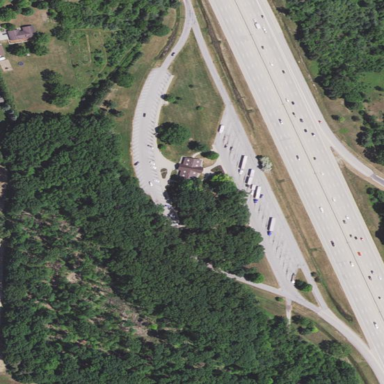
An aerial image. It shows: Rest area along the road.